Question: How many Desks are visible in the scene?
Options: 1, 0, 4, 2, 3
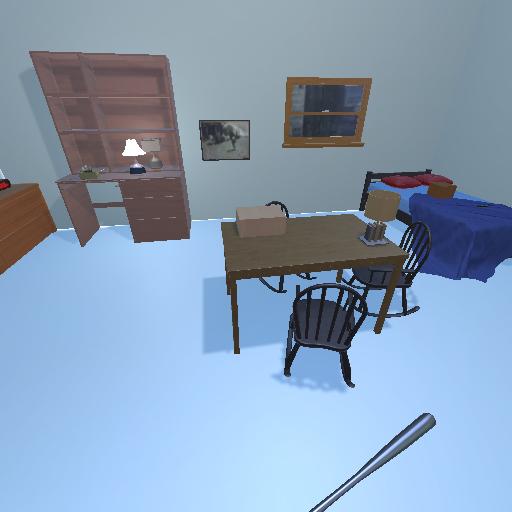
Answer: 1